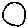
Label: circle